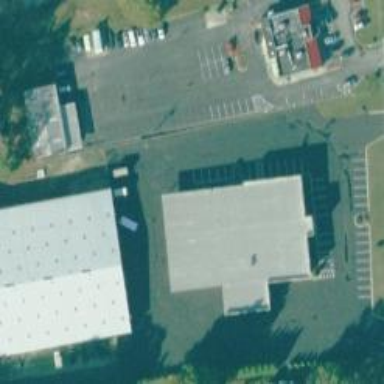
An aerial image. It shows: Building that operates as boat shop.